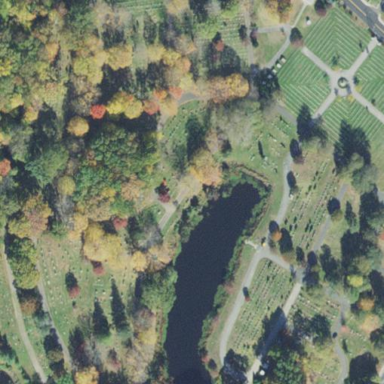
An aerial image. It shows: Graveyard area designated as cemetery.